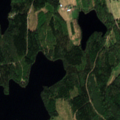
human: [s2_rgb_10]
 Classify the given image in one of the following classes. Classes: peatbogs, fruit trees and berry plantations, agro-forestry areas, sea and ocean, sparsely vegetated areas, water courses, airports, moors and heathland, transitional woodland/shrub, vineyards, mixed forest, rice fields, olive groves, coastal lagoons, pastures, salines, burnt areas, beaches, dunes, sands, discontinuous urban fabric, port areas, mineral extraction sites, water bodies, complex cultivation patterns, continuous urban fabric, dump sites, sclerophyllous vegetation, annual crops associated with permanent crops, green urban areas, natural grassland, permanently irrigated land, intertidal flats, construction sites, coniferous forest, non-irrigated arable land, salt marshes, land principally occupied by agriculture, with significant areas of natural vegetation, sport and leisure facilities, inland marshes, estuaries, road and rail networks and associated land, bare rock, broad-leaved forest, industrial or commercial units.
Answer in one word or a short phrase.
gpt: land principally occupied by agriculture, with significant areas of natural vegetation, coniferous forest, mixed forest, water bodies